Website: apple
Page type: billing-address
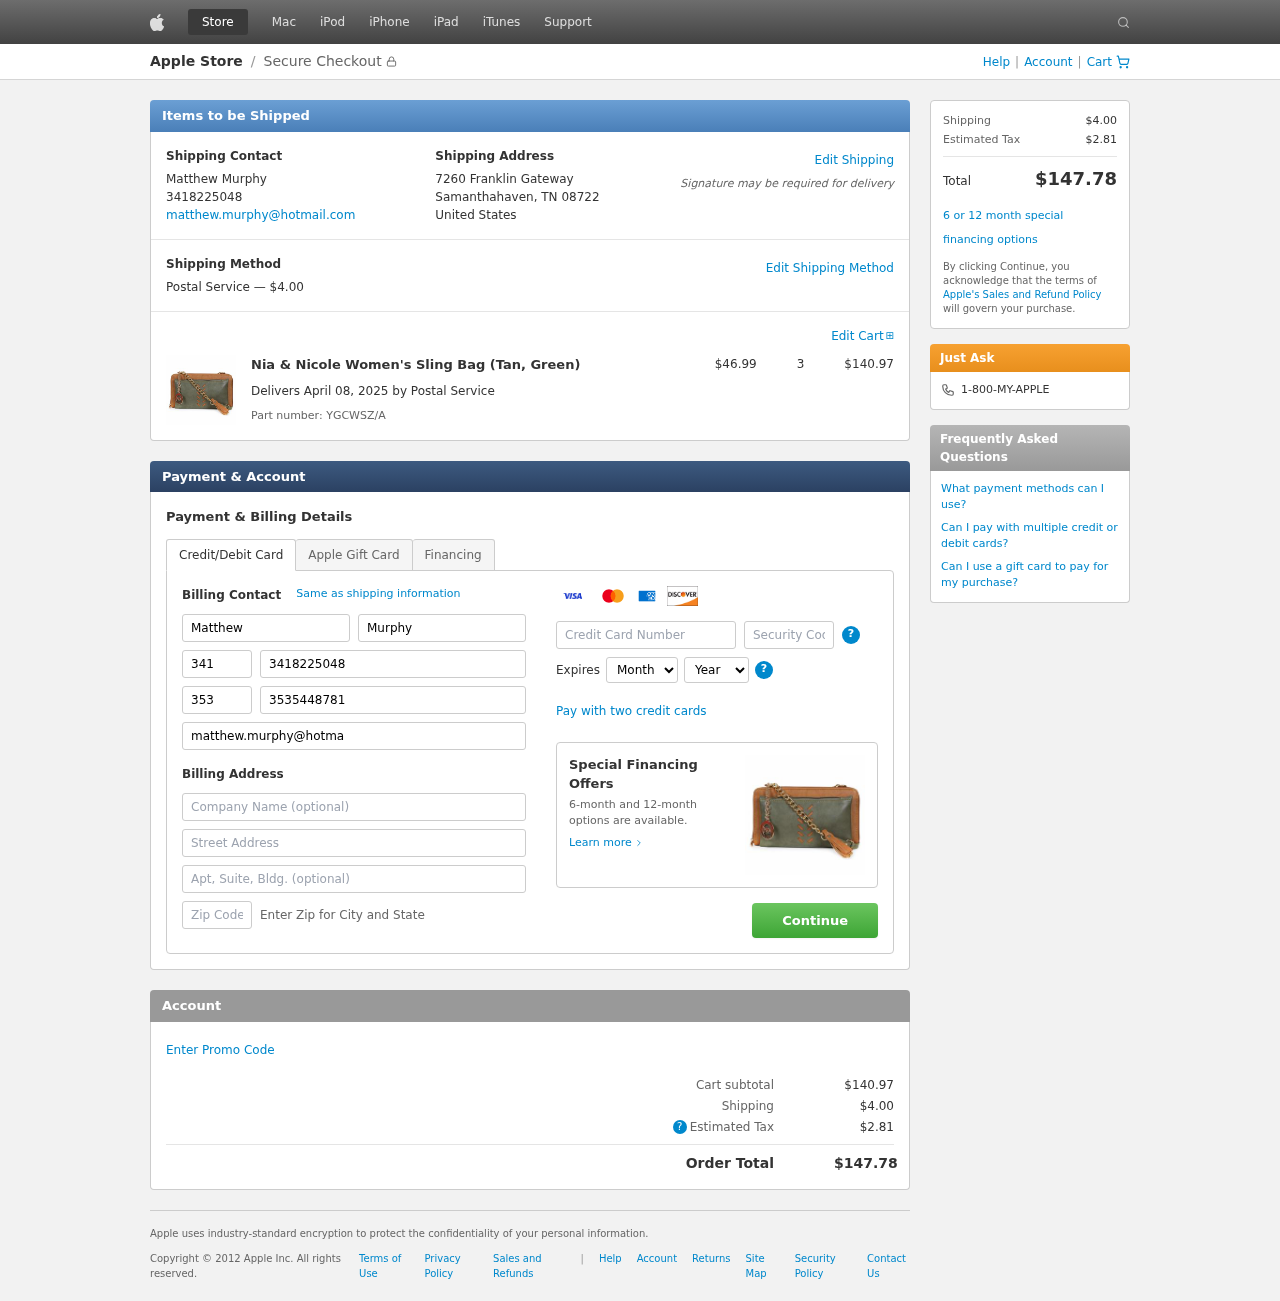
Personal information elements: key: PII_CARD_CVV
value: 483
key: PII_CARD_EXPIRY_MONTH
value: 04
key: PII_CARD_EXPIRY_YEAR
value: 30
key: PII_CARD_NUMBER
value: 6011 4183 2139 6408
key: PII_CITY_STATE_ZIP
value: Samanthahaven, TN 08722
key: PII_COMPANY
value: Love-Flores
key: PII_COUNTRY
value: United States
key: PII_EMAIL
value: matthew.murphy@hotmail.com
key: PII_FIRSTNAME
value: Matthew
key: PII_FULLNAME
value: Matthew Murphy
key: PII_LASTNAME
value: Murphy
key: PII_PHONE
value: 3418225048
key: PII_PHONE_ALT
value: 3535448781
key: PII_PHONE_ALT_AREA
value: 353
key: PII_PHONE_AREA
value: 341
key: PII_POSTCODE2
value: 45605
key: PII_STREET
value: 7260 Franklin Gateway
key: PII_STREET2
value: Suite 250
Product elements: key: PRODUCT1_NAME
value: Nia & Nicole Women's Sling Bag (Tan, Green)
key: PRODUCT1_PRICE
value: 46.99
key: PRODUCT1_QUANTITY
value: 3
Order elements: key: ORDER_SHIPPING_COST
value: $4.00
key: ORDER_SUBTOTAL
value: $140.97
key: ORDER_DELIVERY_DATE
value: April 08, 2025
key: ORDER_PART_NUMBER
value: YGCWSZ/A
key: ORDER_TAX
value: $2.81
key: ORDER_TOTAL
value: $147.78